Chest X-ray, AP view. Patient: 56 years old, sex F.
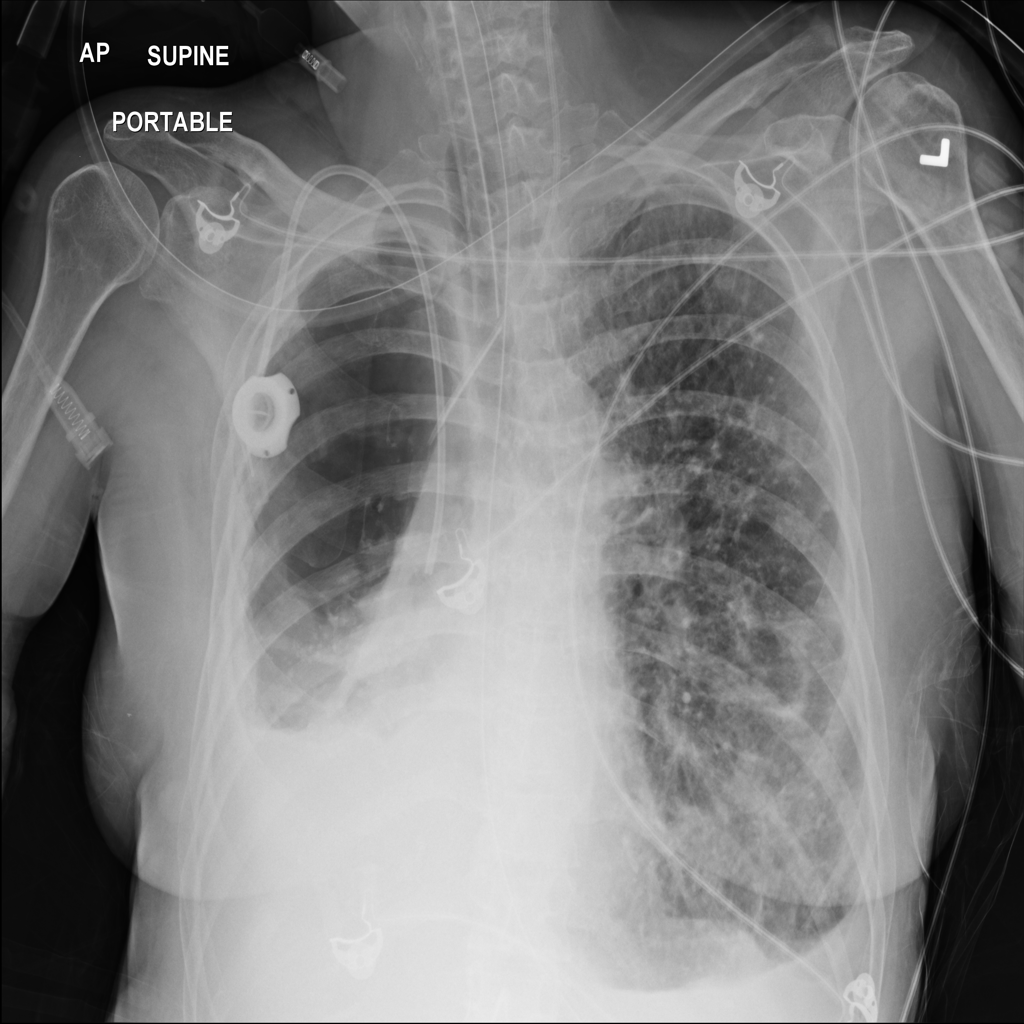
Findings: Consolidation, Effusion, Nodule